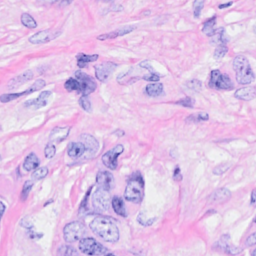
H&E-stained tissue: Breast